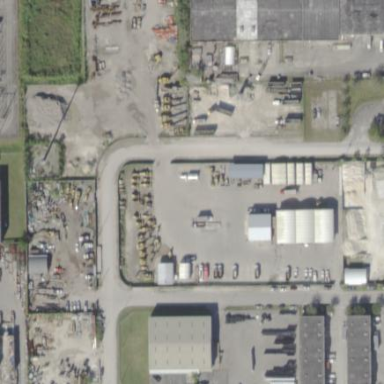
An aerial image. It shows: Industrial area.